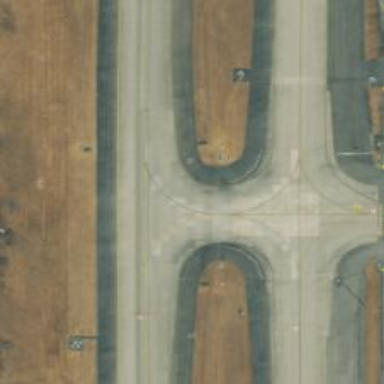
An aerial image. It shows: Image of taxiway at airport.